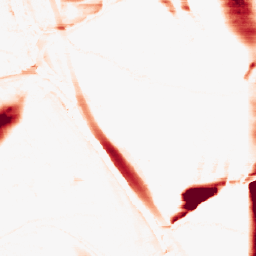
Category: morphological
Decomposition family: morphological_rect
Decomposition parameters: operation: opening
width: 50
height: 5
Upsampling method: nearest
Upsampling parameters: scale: 2
Upsampling scale: 2